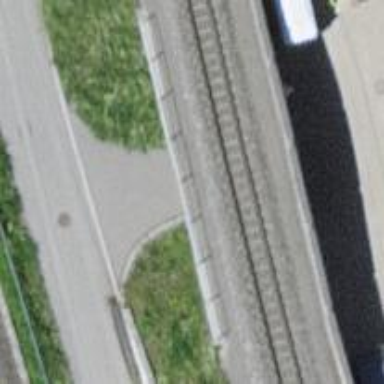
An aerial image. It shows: Narrow-gauge railway bridge with electrified contact lines over single track.